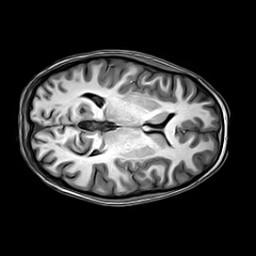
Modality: T1w
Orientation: axial
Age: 22
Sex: female